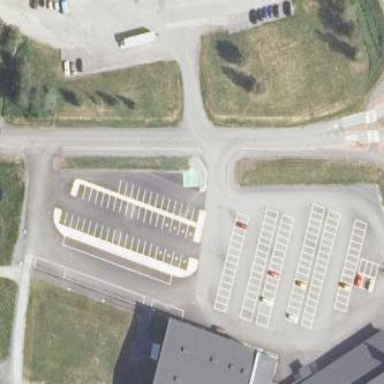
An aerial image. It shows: Parking area.